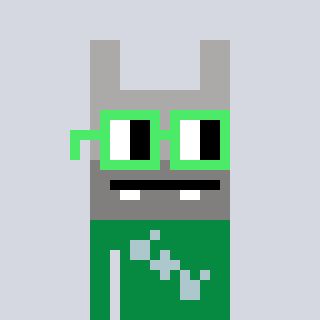
a pixel art character with square light green glasses, a rabbit-shaped head and a green-colored body on a cool background